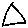
Label: triangle